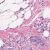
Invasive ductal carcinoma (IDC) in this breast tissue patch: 1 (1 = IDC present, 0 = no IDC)